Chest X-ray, AP view. Patient: 52 years old, sex M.
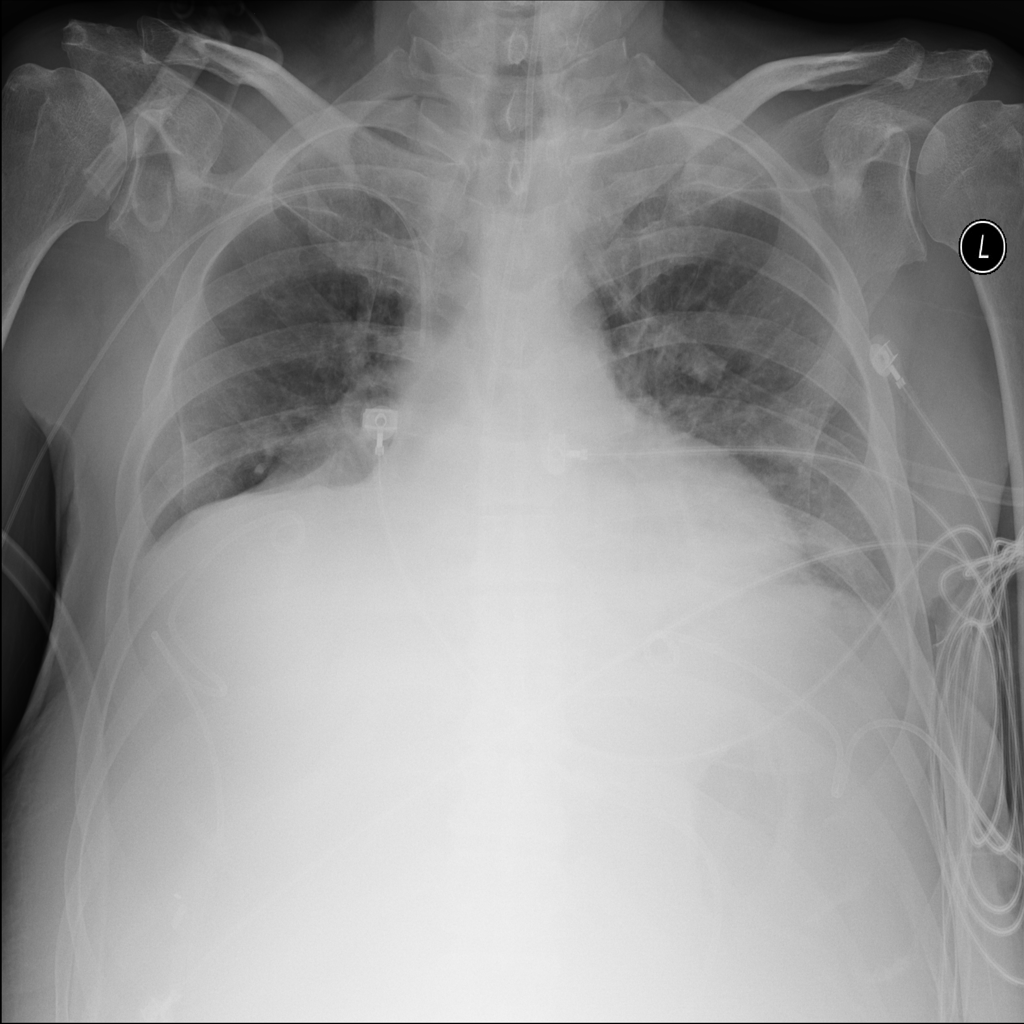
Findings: Effusion